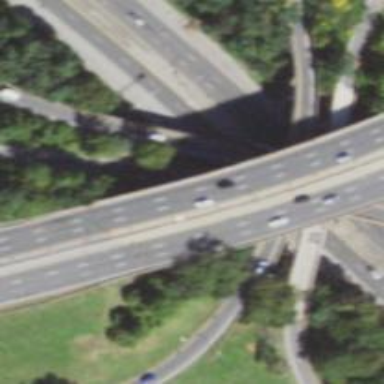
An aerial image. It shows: Bridge on motorway link.